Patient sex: M
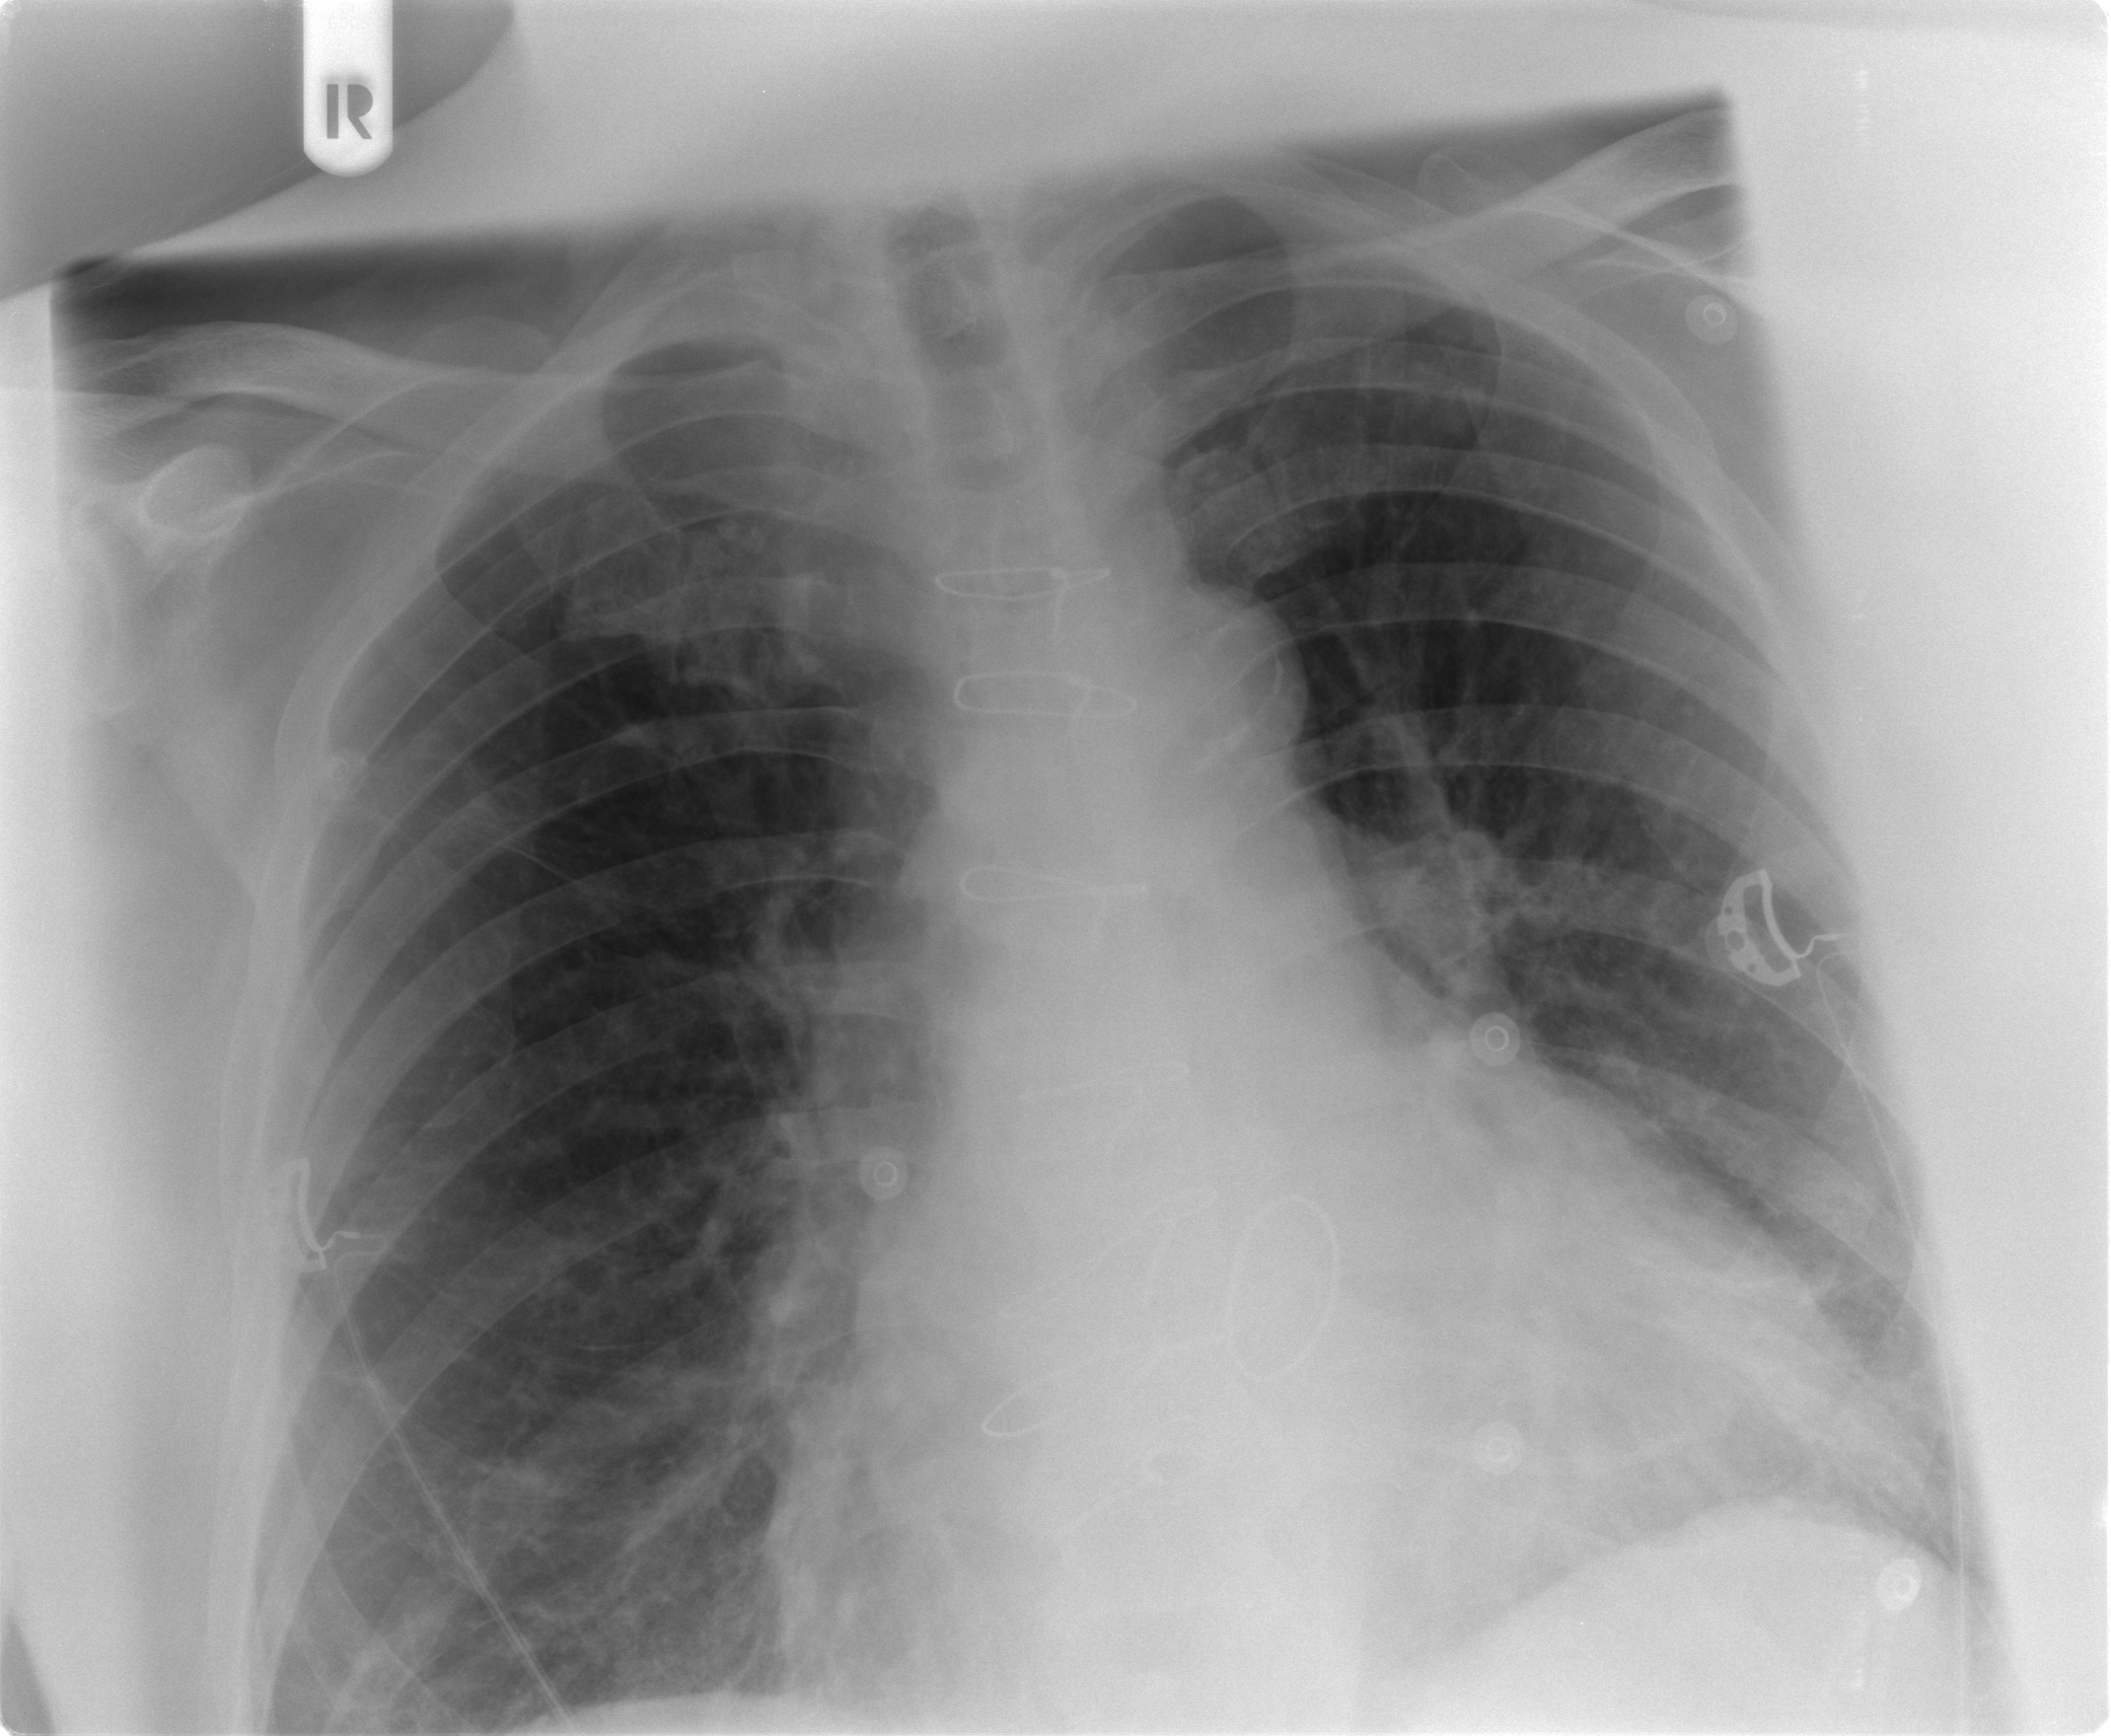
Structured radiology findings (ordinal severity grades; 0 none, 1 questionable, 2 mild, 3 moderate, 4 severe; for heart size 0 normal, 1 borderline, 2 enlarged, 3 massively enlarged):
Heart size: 0
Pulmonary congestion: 2
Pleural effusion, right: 0
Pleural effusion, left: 2
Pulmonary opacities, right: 0
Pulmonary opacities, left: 0
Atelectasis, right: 2
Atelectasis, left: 2